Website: macys
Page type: customer-info-address
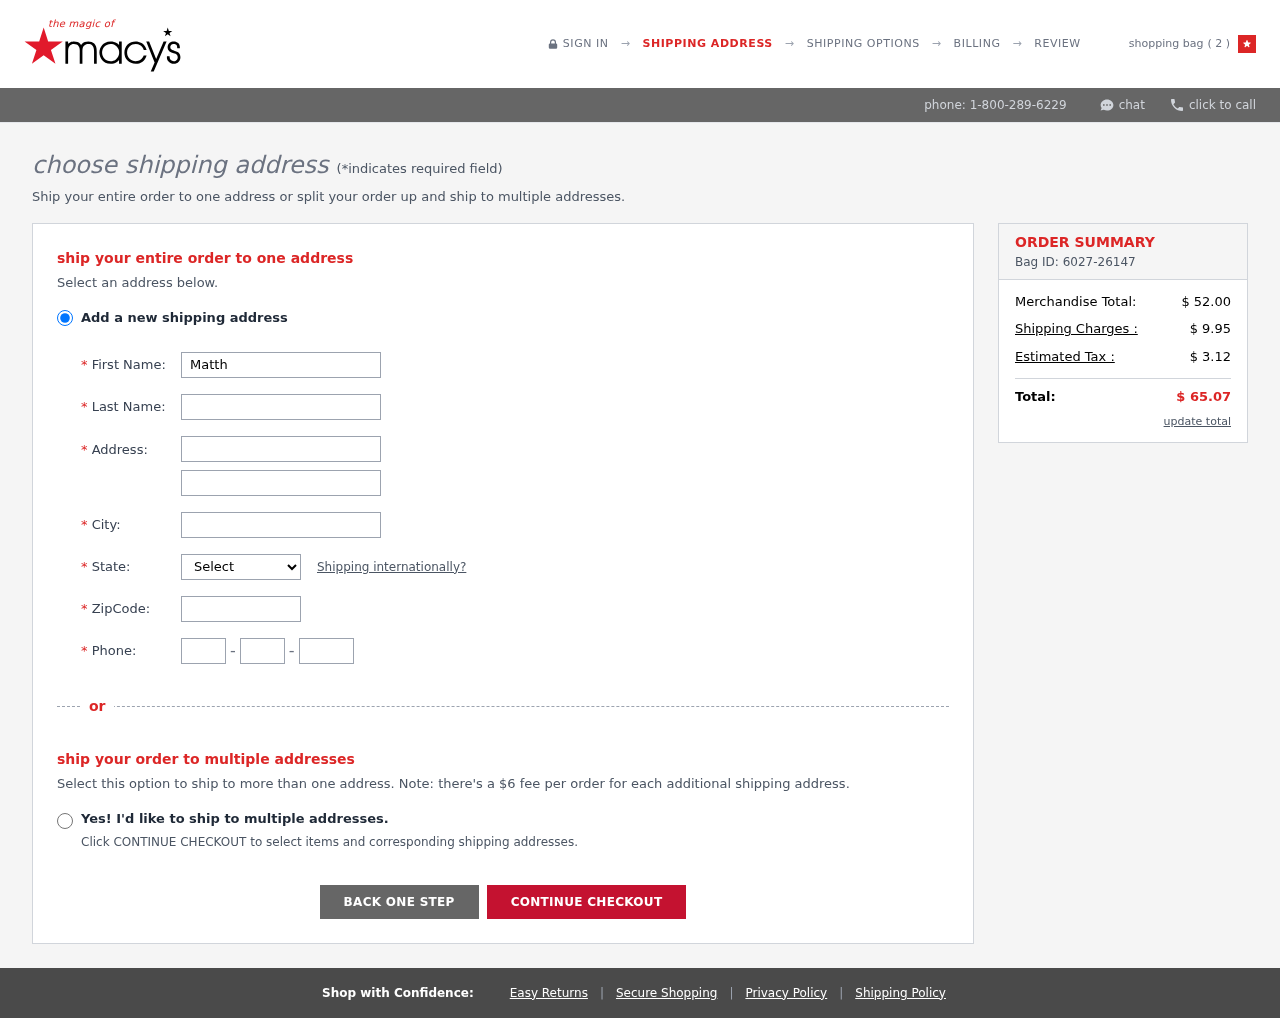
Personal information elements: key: PII_CITY
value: West Kristinville
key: PII_FIRSTNAME
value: Matthew
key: PII_LASTNAME
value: West
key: PII_PHONE_AREA
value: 259
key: PII_PHONE_PREFIX
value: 321
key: PII_PHONE_SUFFIX
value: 2928
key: PII_POSTCODE
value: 64017
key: PII_STATE_ABBR
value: TN
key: PII_STREET
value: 2631 Stephen Burg
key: PII_STREET2
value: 90488 Jared Mall
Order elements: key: ORDER_NUM_ITEMS
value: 2
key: ORDER_ID
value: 6027-26147
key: ORDER_SUBTOTAL
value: $ 52.00
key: ORDER_SHIPPING_COST
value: $ 9.95
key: ORDER_TAX
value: $ 3.12
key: ORDER_TOTAL
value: $ 65.07